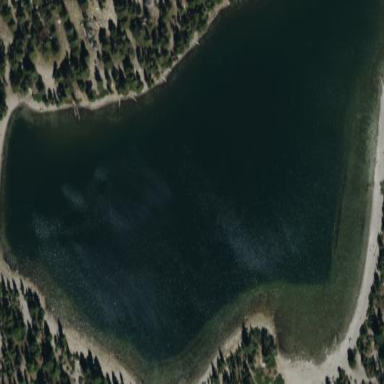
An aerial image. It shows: Lake with natural water.